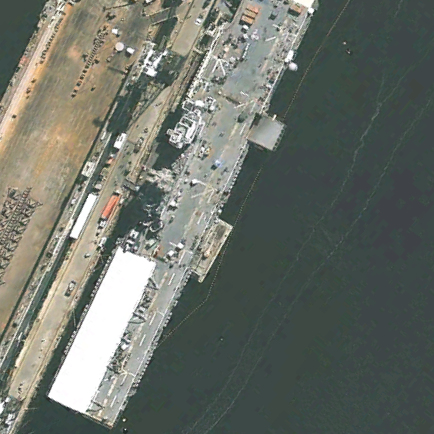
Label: Wasp-class_assault_ship